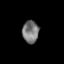
Tissue: lung
Cell type: Epithelial cells
Senescence score: 0.217
Nuclear area (px): 359
Mean DAPI intensity: 119.435